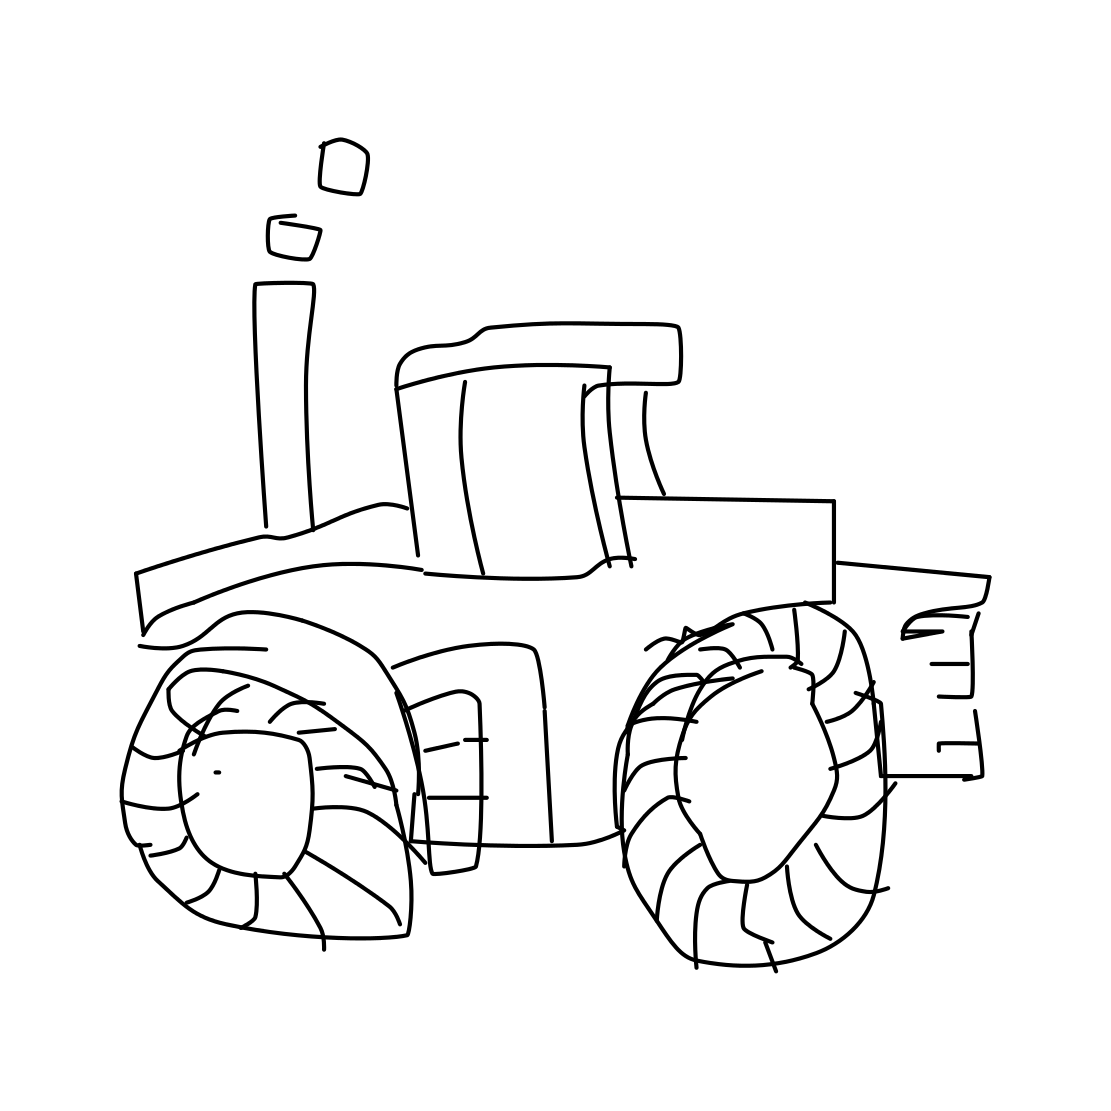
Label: tractor